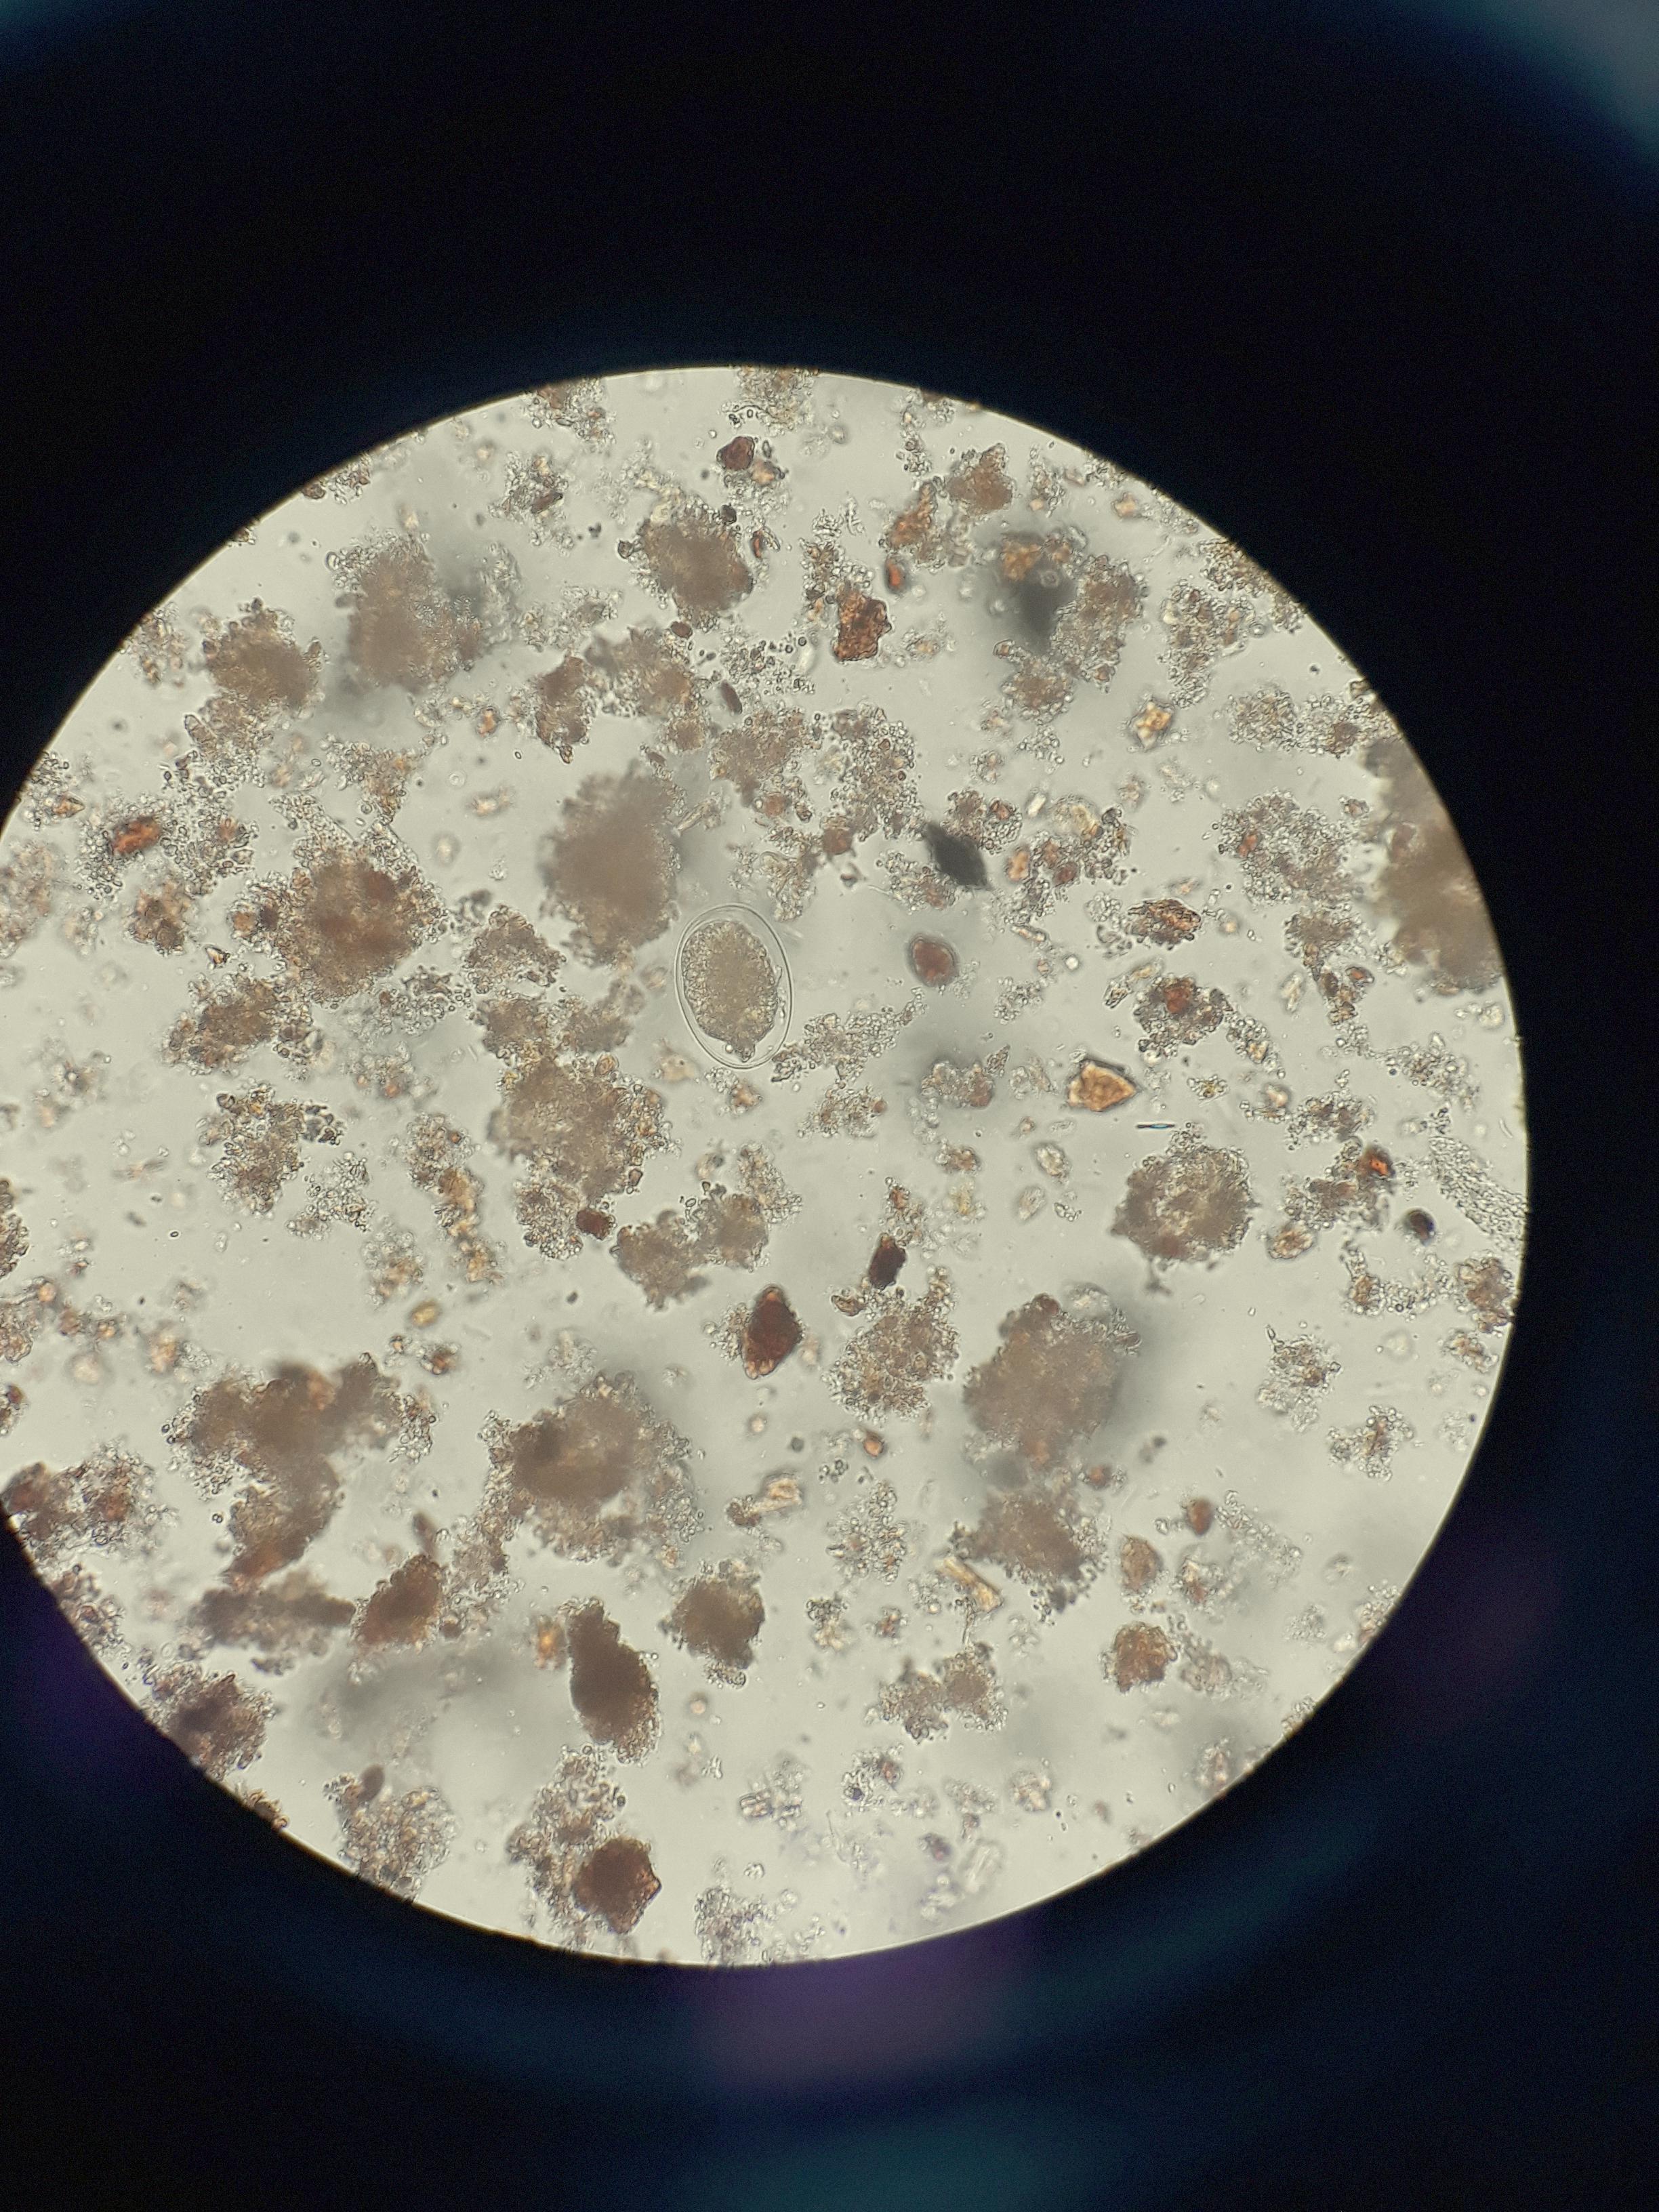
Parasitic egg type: Hookworm egg